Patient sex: F
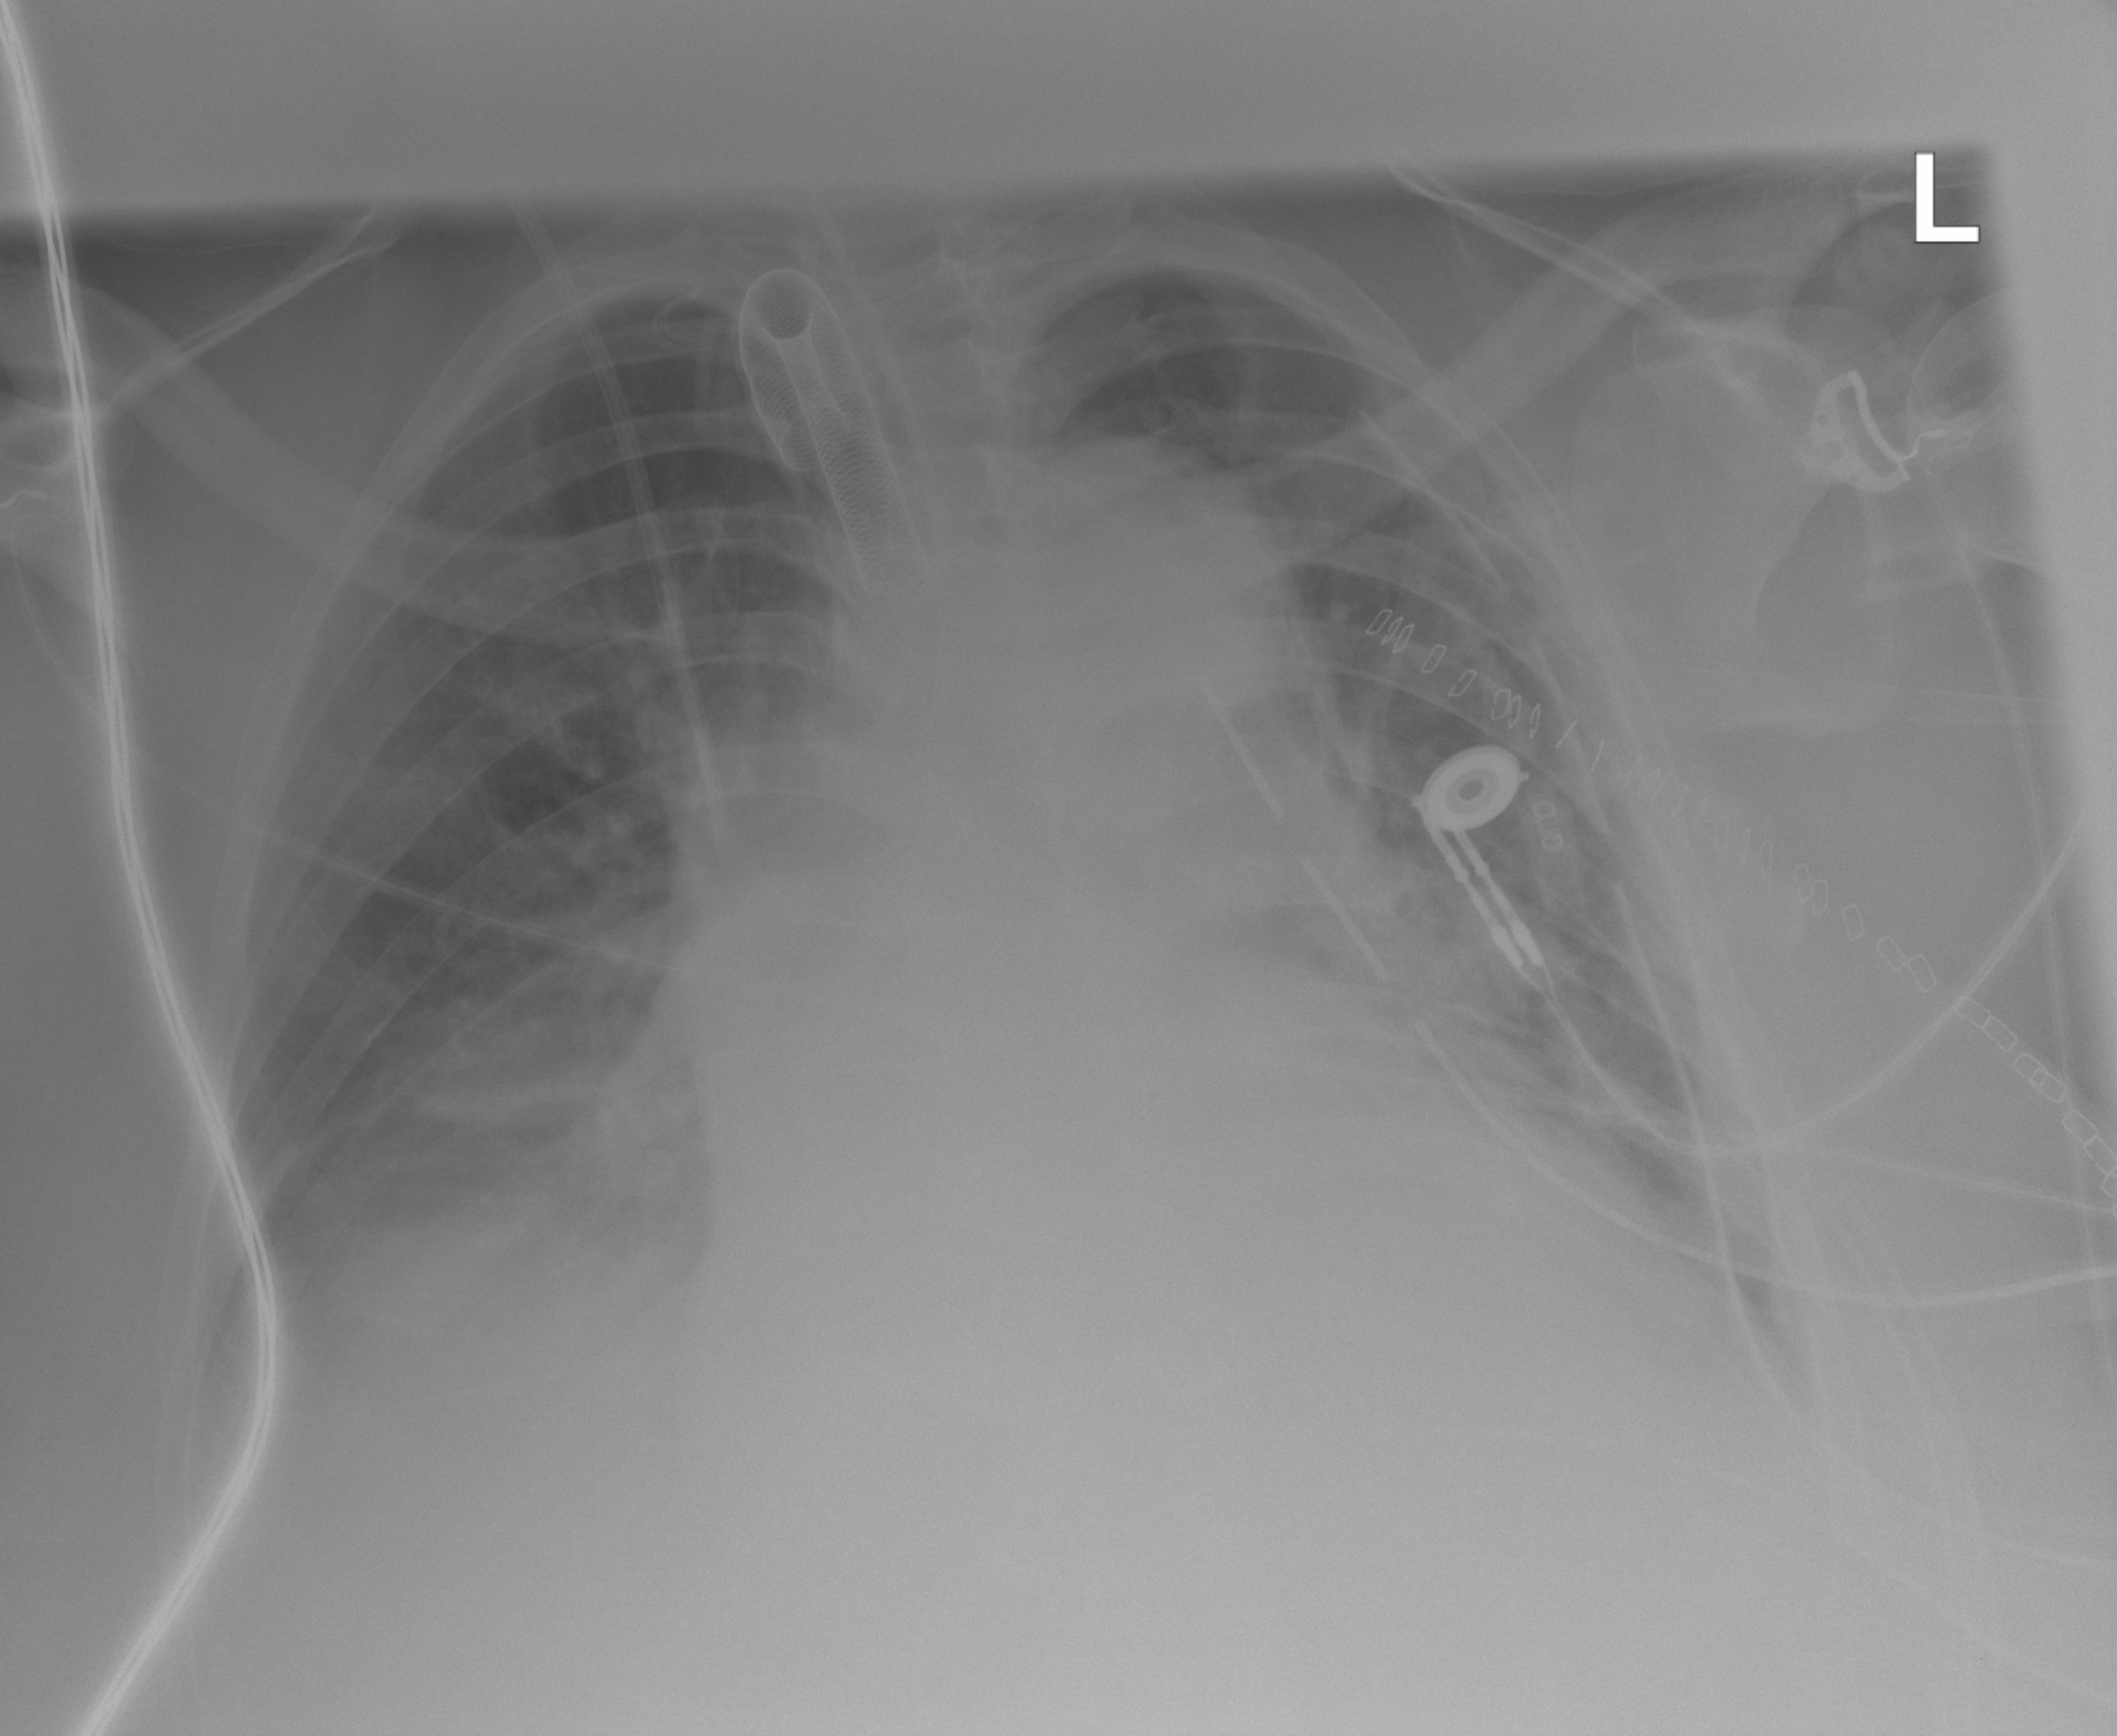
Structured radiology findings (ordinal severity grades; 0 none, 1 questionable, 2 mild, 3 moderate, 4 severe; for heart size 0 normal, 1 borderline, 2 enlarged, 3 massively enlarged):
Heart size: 2
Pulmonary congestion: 2
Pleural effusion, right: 2
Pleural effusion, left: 2
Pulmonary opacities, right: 2
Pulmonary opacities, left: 0
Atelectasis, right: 3
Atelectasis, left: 3